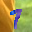
Label: 7